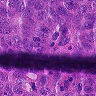
Metastatic tissue present: yes